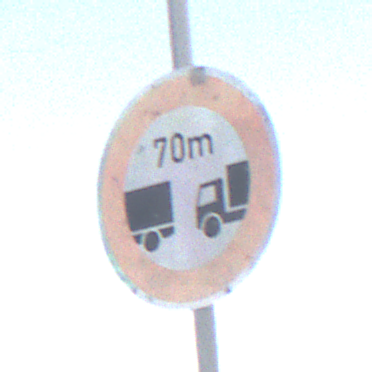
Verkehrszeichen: VerbotUnterschreitenMindestabstand
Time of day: MorningAfternoon
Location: Outdoor (RoadRail)
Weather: PartlyCloudy
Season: NotSpecified
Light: Natural